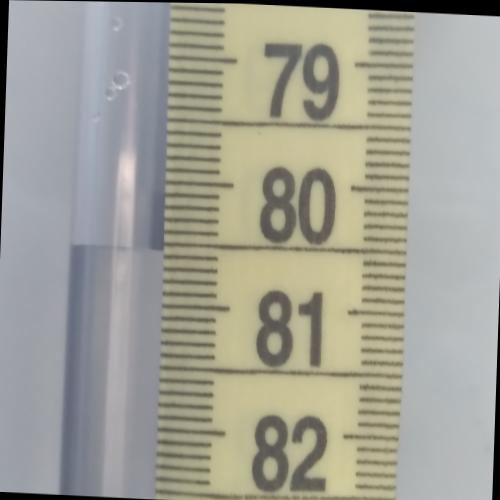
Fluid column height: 80.5 cm